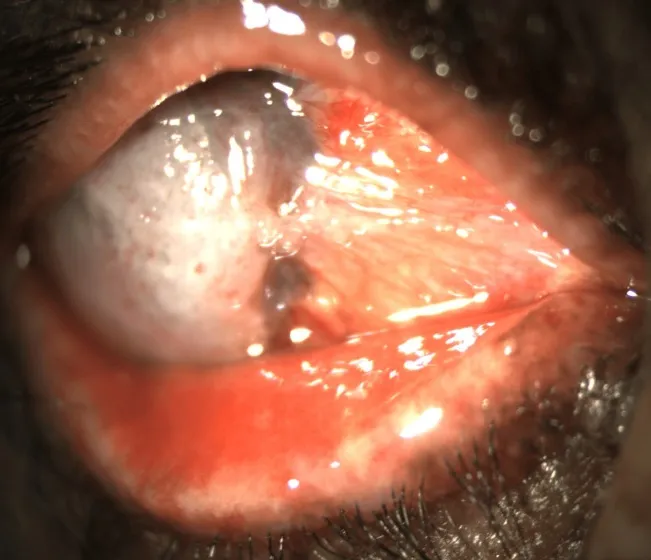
Left eye OSSN. OSSN: ocular surface squamous neoplasia.
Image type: ophthalmic_imaging (slit_lamp_photograph)